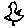
Label: bird